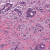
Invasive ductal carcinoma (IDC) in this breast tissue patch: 1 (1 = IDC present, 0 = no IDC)